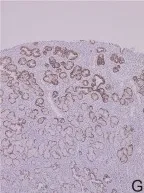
Immunohistochemical findings of the resected specimen. With erosion. MUC5AC ,. The similar staining pattern is observed in the mucosa with erosion (E - H).
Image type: pathology (immunostaining)